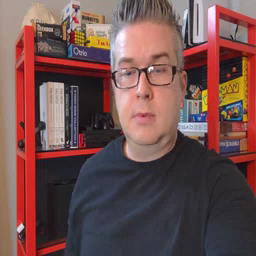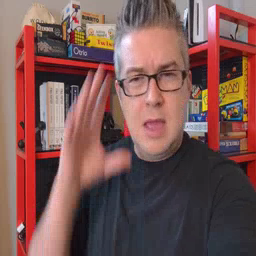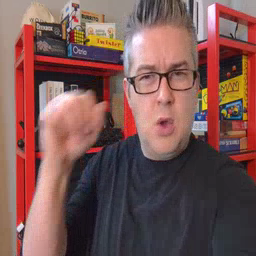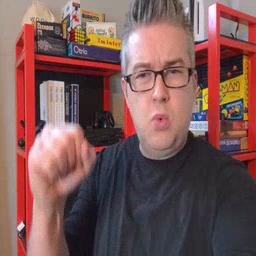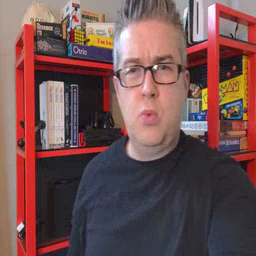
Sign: loud